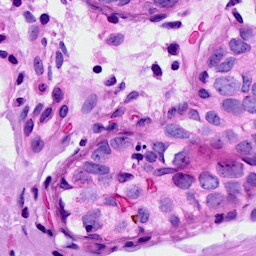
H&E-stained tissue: Breast